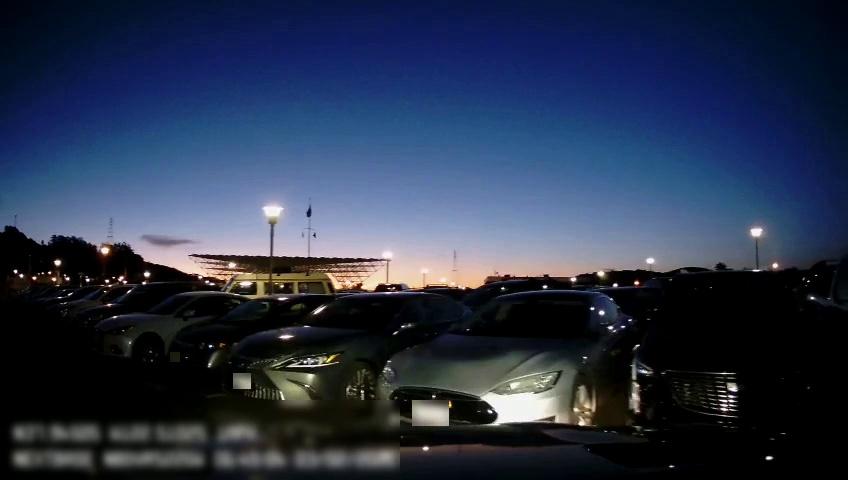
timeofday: Night
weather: Other
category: Drivable Space
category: Vehicles | Truck
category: Vehicles | SUV
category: Vehicles | Car
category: Vehicles | Car
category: Vehicles | Car
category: Vehicles | Car
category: Vehicles | SUV
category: Vehicles | SUV
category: Vehicles | SUV
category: Vehicles | Other LV
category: Vehicles | SUV